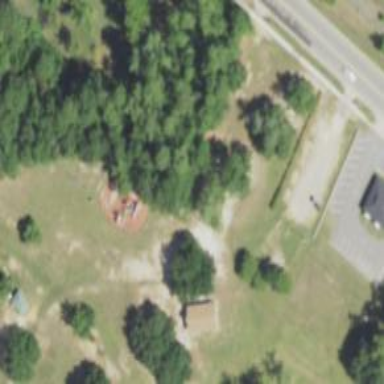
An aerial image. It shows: Disc golf hole.